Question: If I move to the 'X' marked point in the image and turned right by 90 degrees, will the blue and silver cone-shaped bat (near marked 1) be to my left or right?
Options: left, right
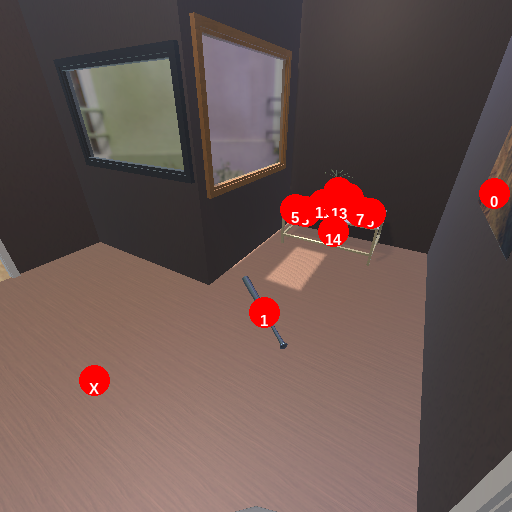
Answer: left